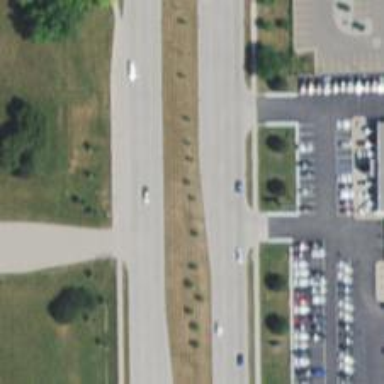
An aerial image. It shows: Primary highway with separate sidewalk.